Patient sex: M
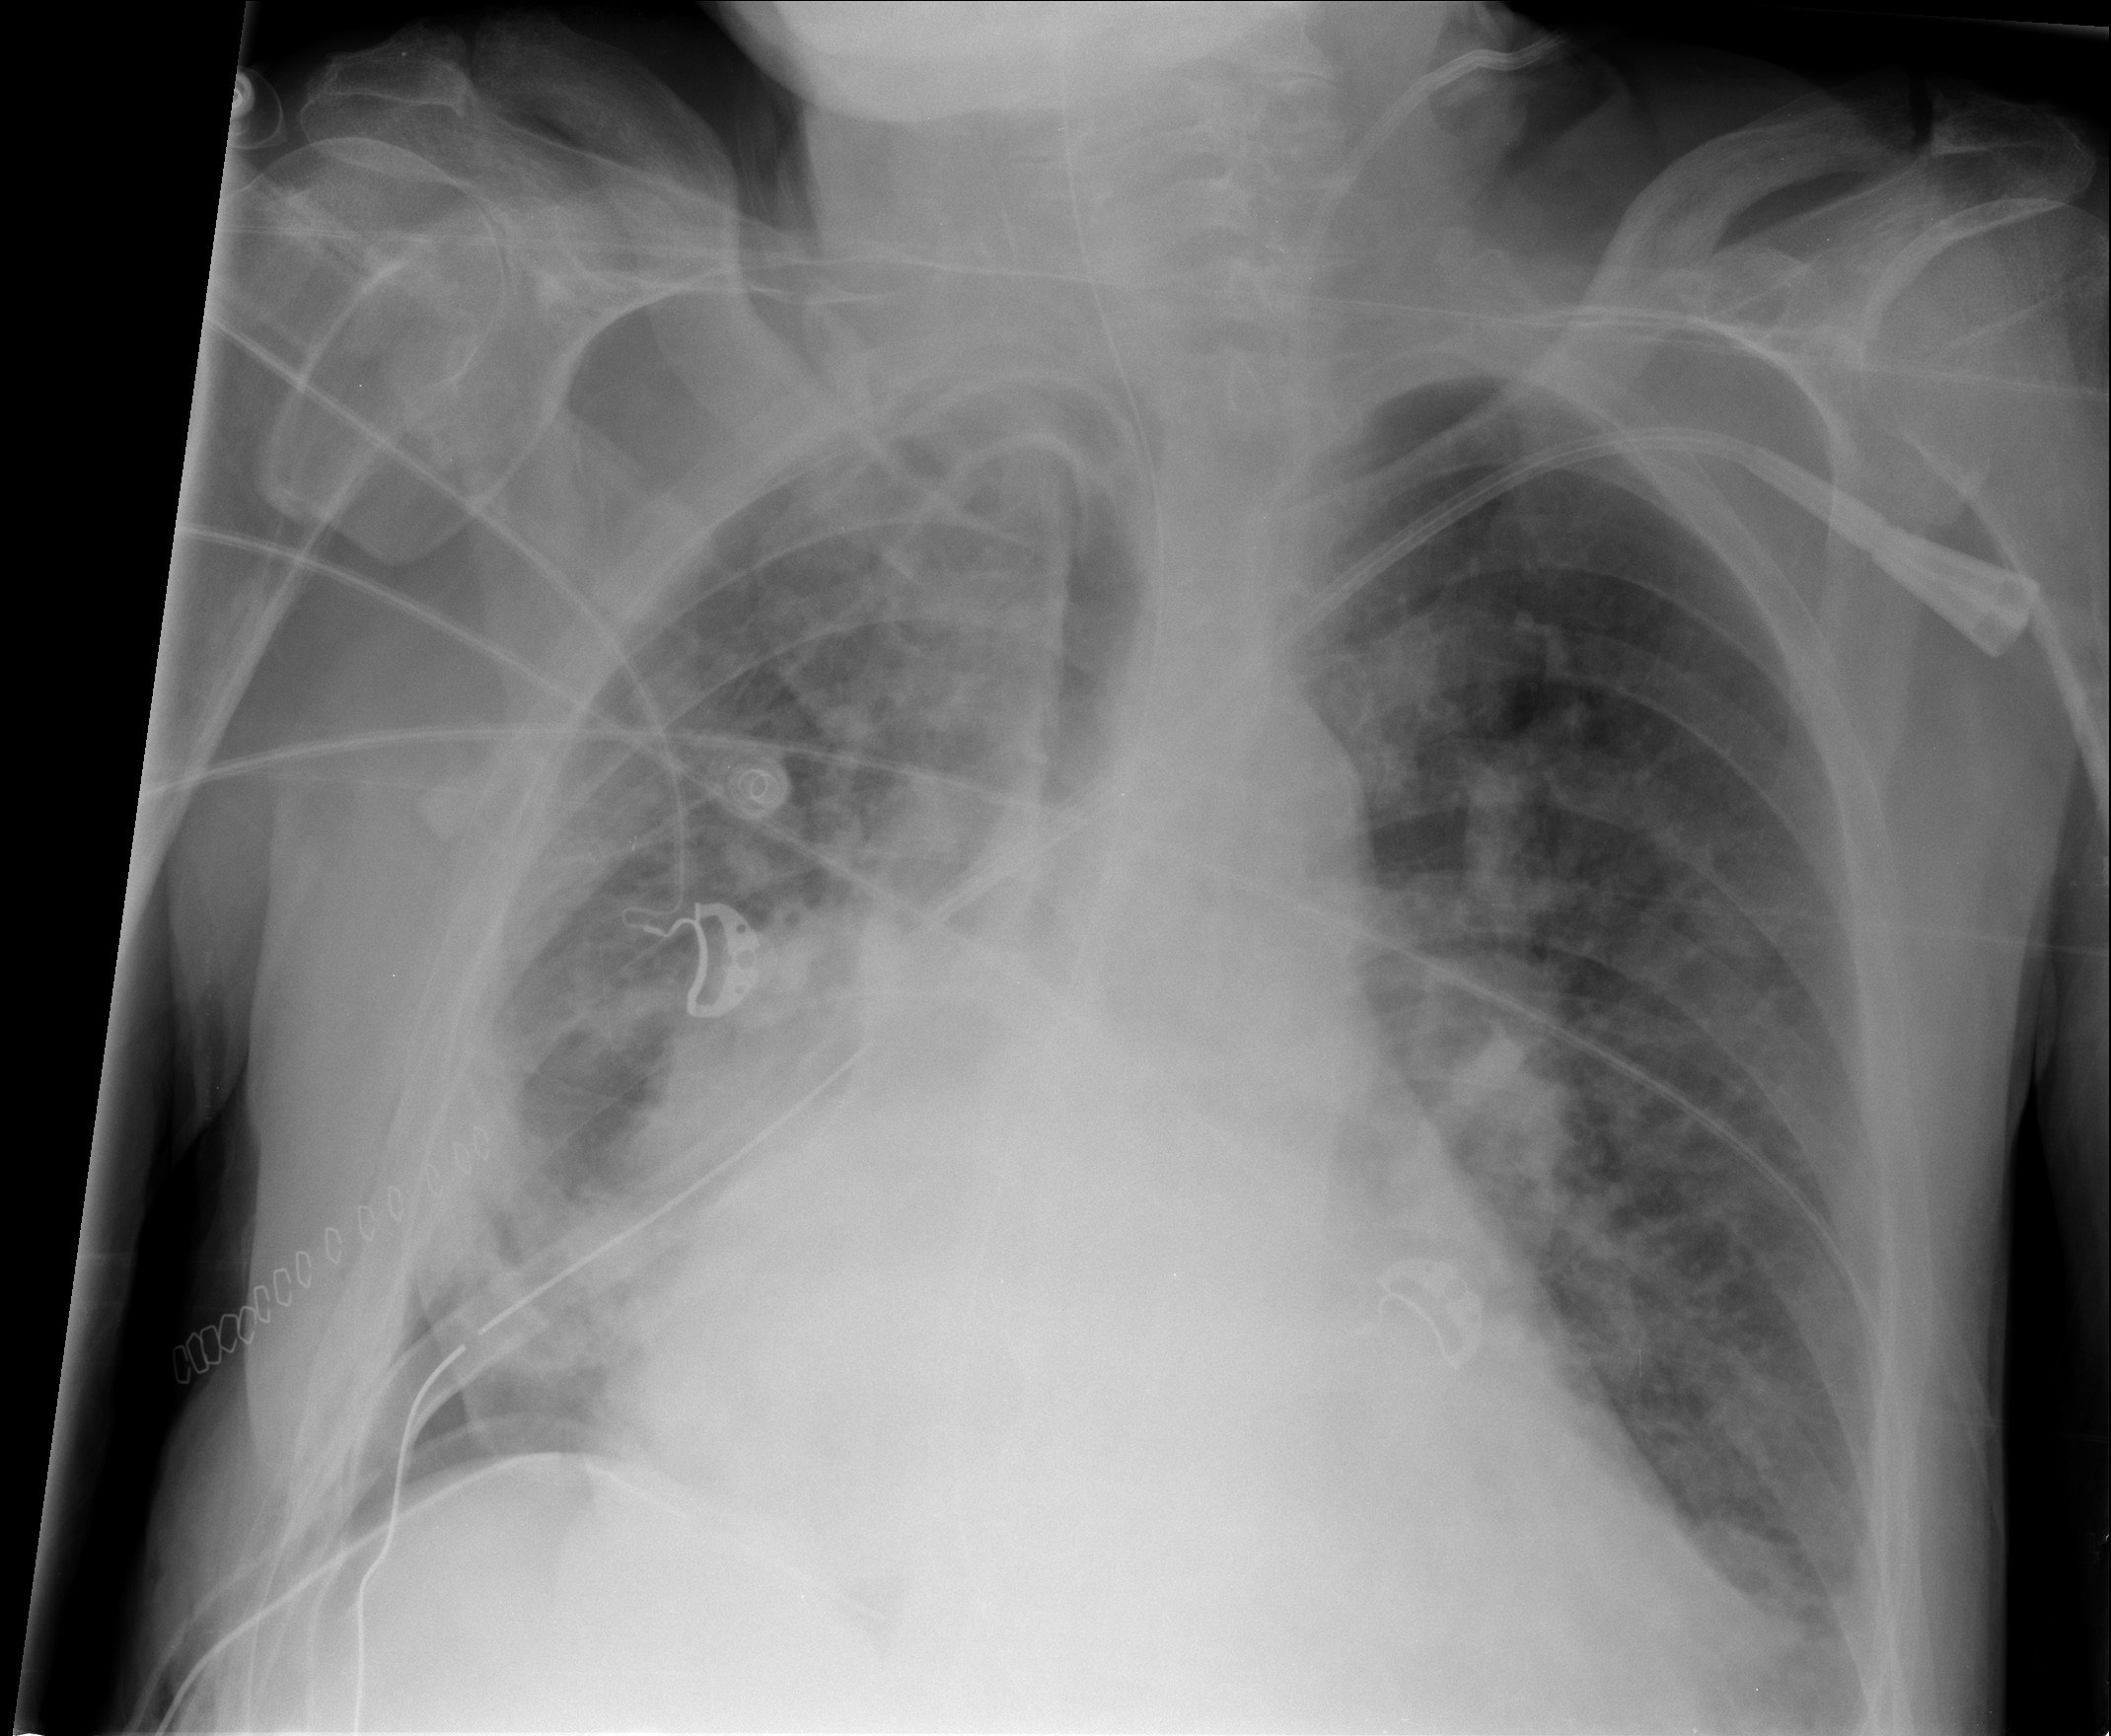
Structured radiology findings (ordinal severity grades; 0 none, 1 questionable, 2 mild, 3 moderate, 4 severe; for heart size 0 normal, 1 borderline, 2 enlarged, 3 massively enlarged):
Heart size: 2
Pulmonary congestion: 3
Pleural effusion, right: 0
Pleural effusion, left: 2
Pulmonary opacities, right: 2
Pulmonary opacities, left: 2
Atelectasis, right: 3
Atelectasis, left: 2